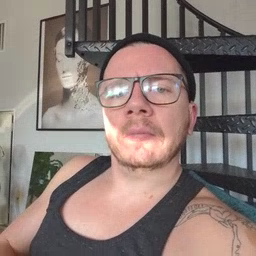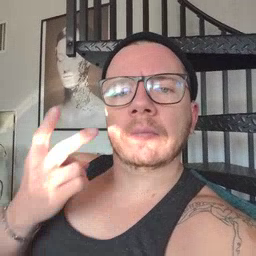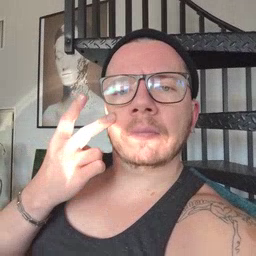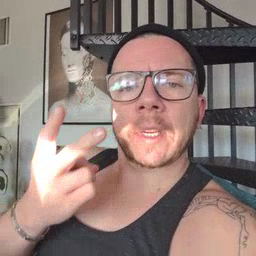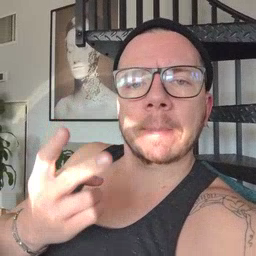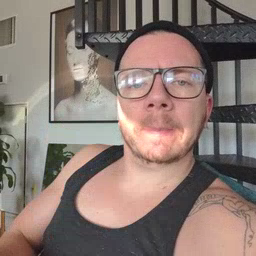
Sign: see